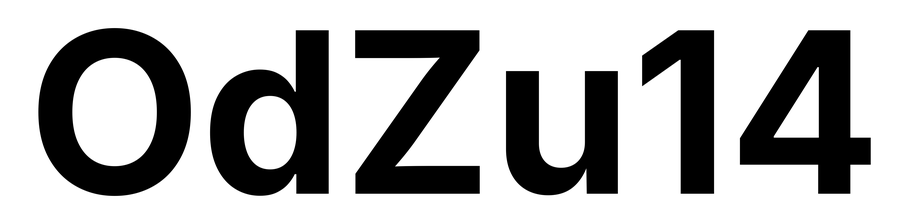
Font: Inter_Bold